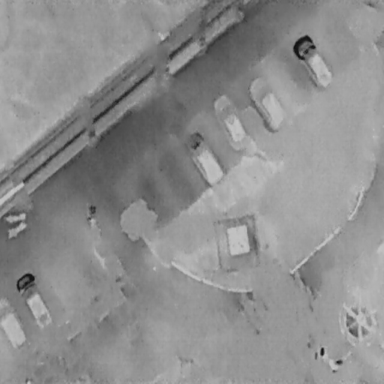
There are two Bicycles in the infrared image.